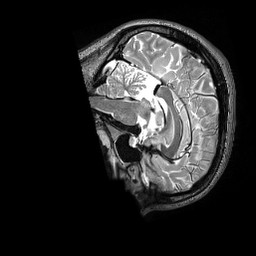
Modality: T2w
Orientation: sagittal
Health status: healthy
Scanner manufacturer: siemens
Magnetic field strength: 3 T
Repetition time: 3.2 s
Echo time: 0.565 s